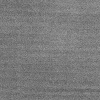
Atmospheric dust classification: dusty